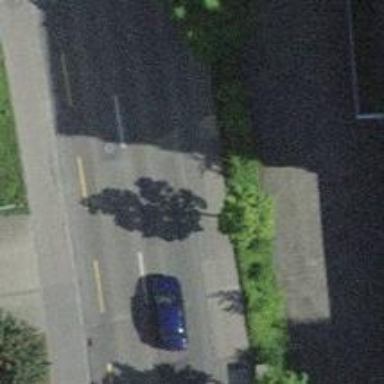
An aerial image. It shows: Kerb barrier.